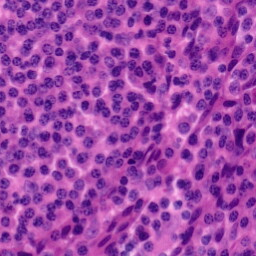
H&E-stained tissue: Tonsil